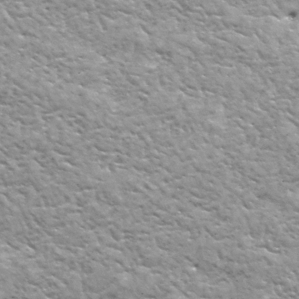
Label: frost